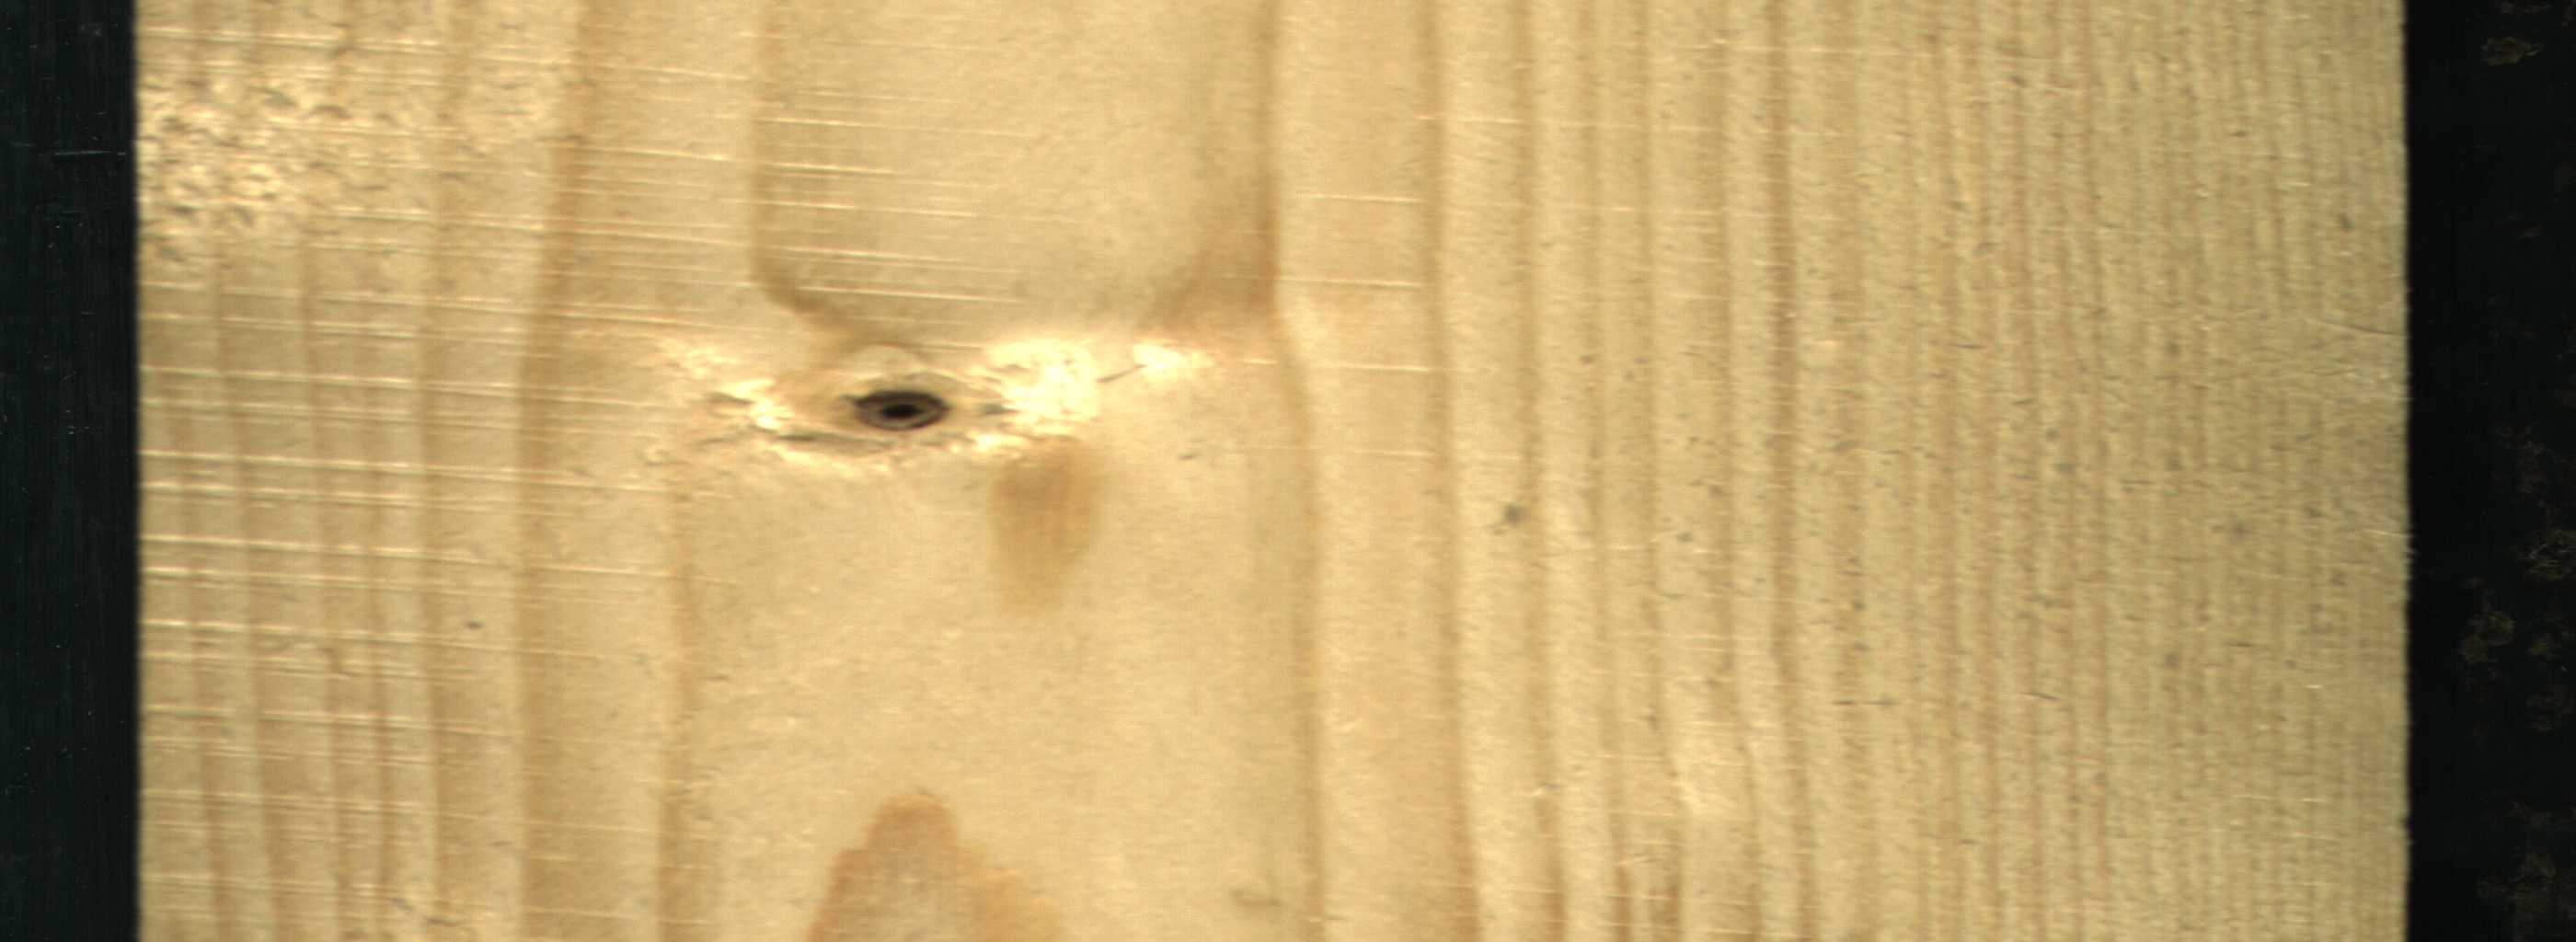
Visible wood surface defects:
Dead_Knot